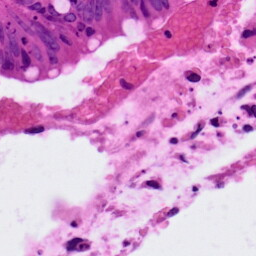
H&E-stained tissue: Colon